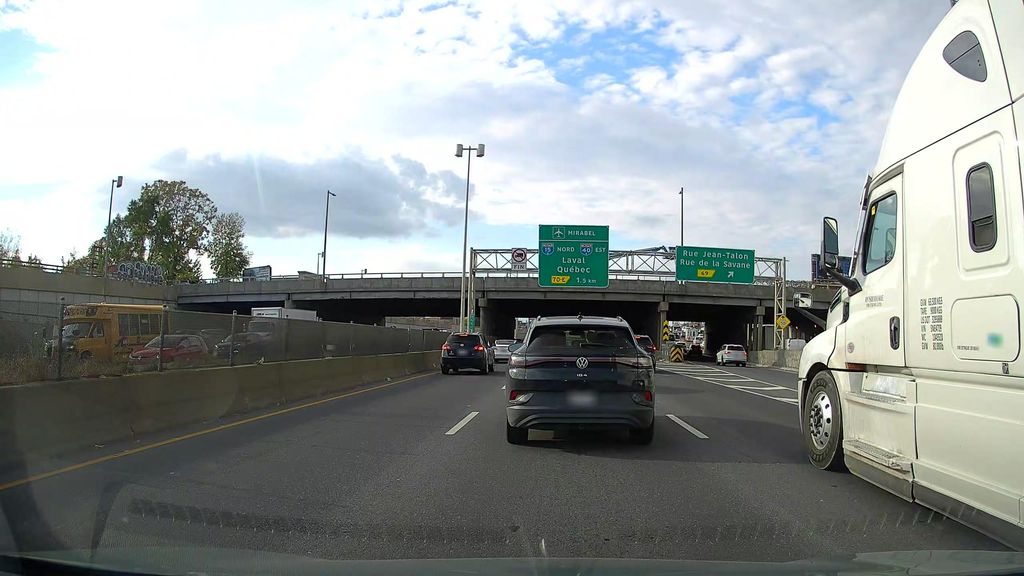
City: montreal